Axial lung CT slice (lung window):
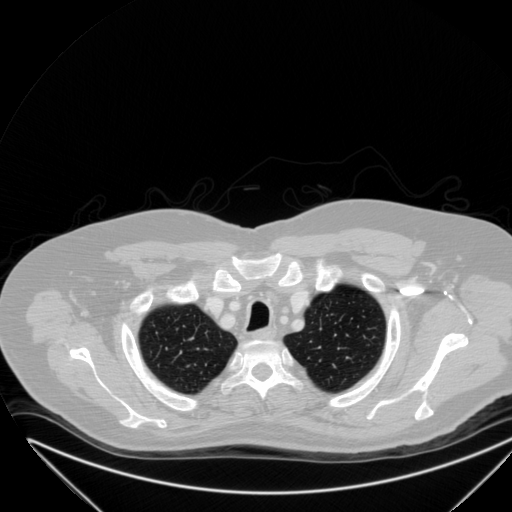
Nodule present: no